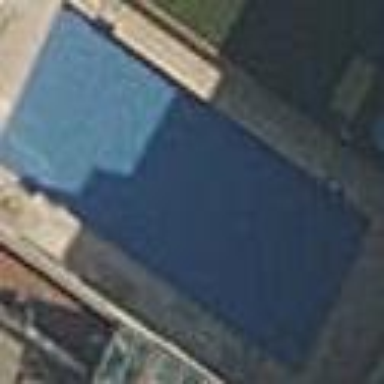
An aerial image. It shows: Swimming pool located in leisure land.